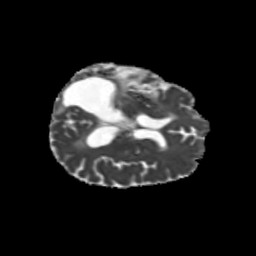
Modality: MD
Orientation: axial
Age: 65
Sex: female
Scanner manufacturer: siemens
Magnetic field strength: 3 T
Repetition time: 5.25 s
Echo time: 0.08 s